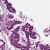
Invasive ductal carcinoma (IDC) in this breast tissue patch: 1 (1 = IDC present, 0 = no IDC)